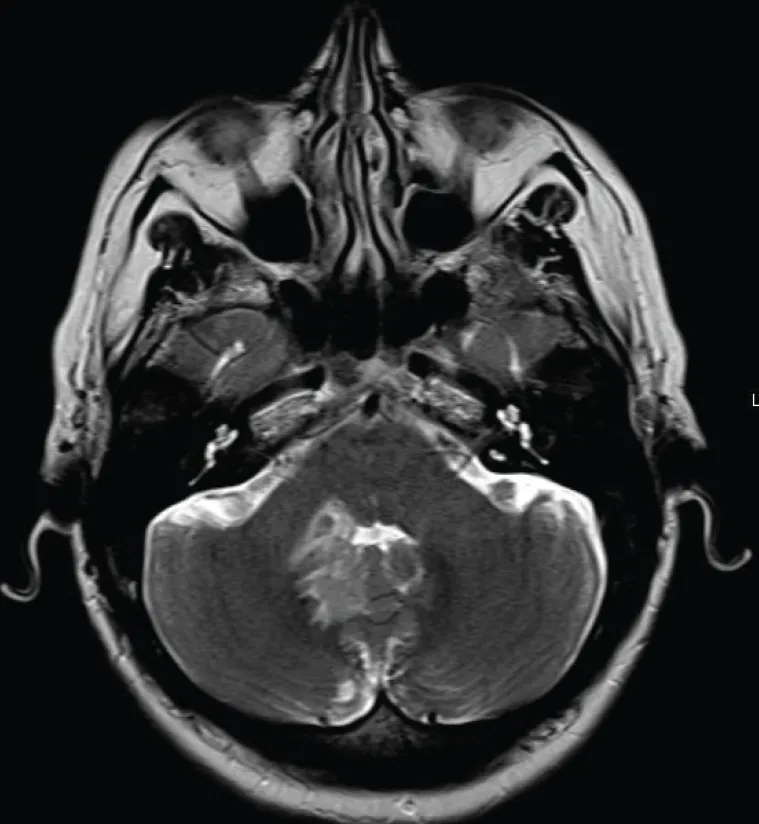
Axial T2 weighted MR image at the level of the posterior fossa revealing a slightly hyperintense infiltrating lesion adjacent to the right side of the fourth ventricle.
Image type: radiology (mri)